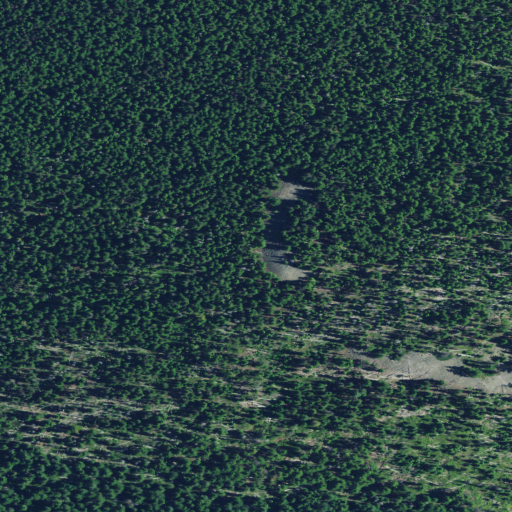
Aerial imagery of mountain in Oregon named Fort Butte containing evergreen forest and shrub